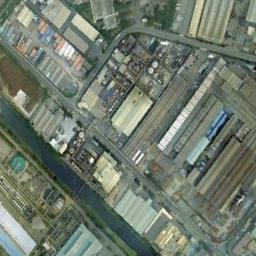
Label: industrial_area